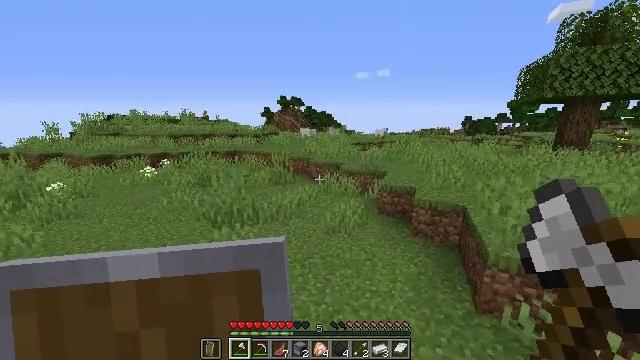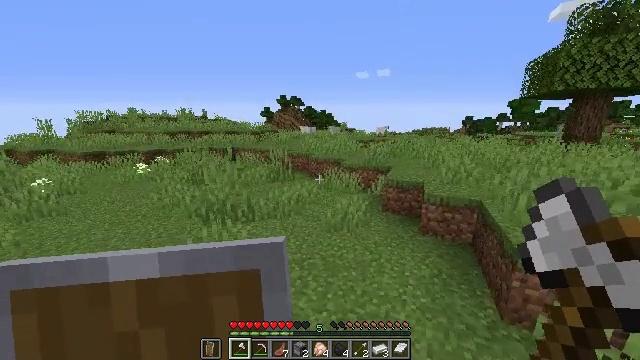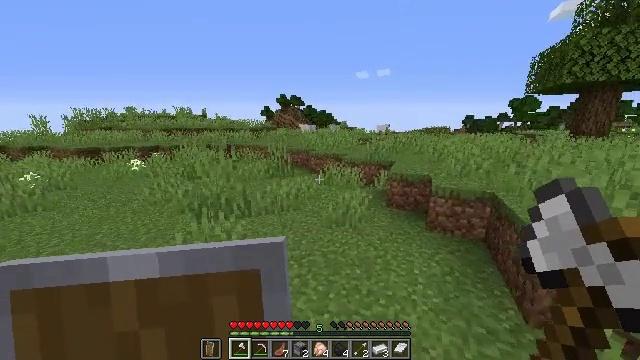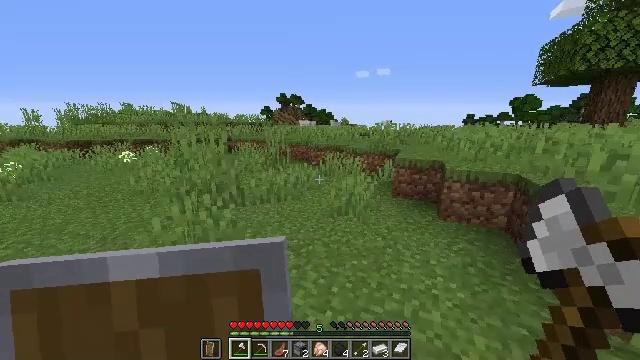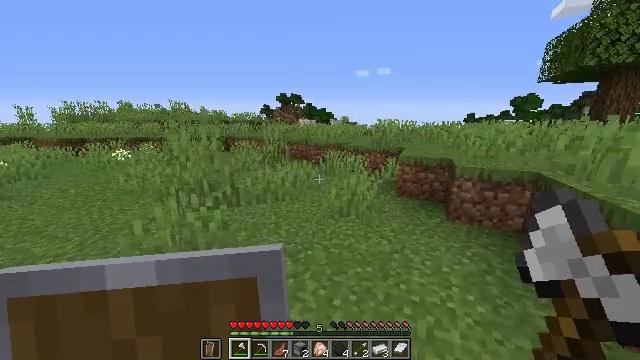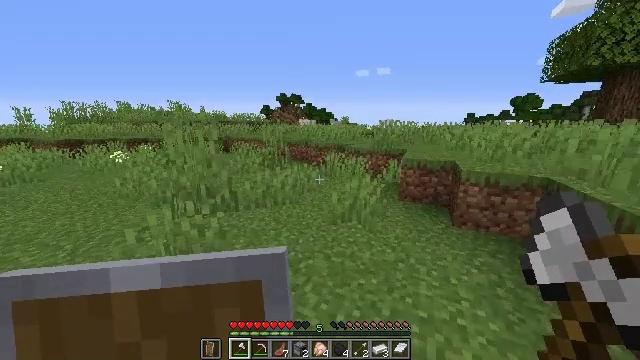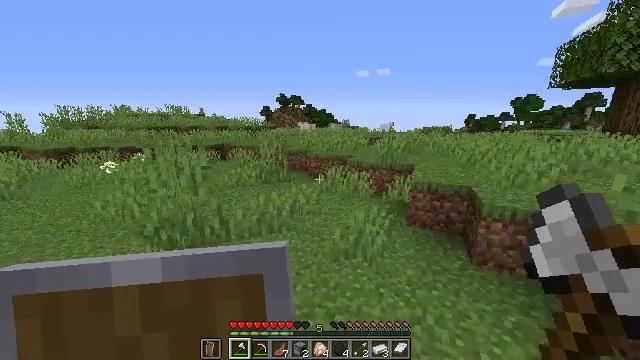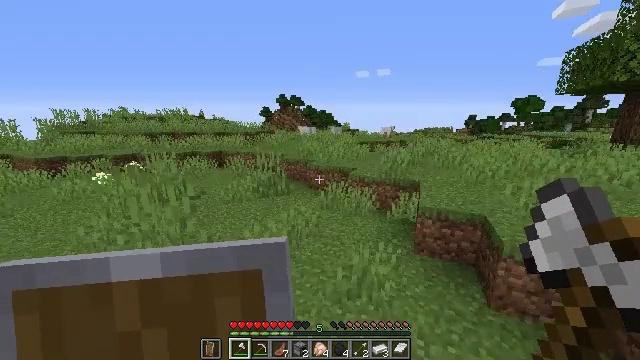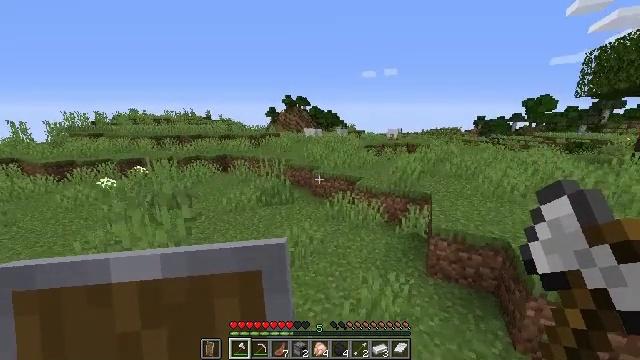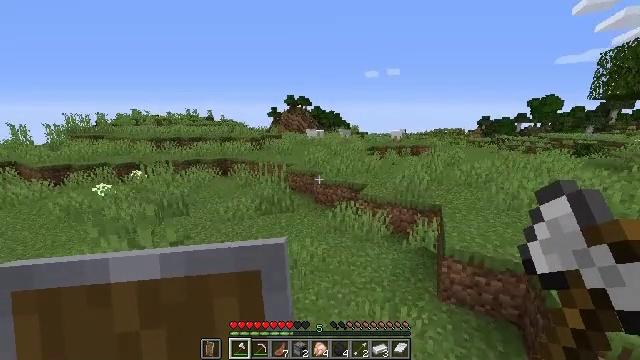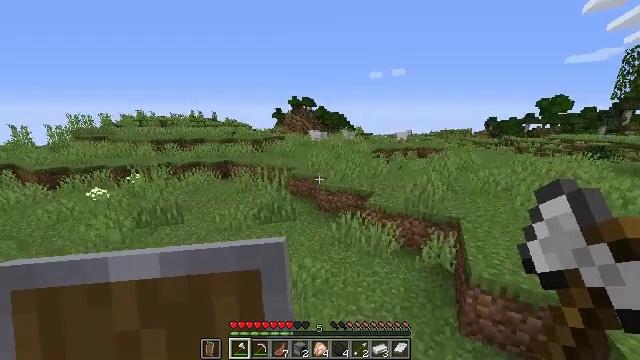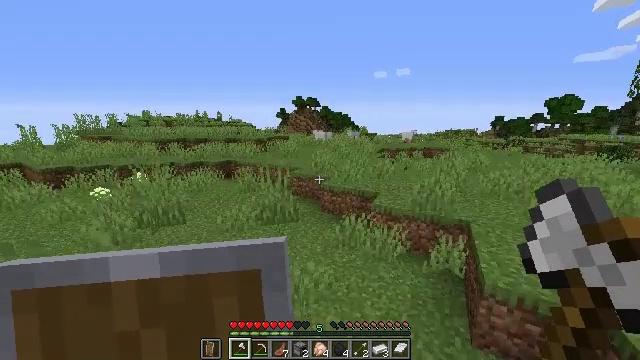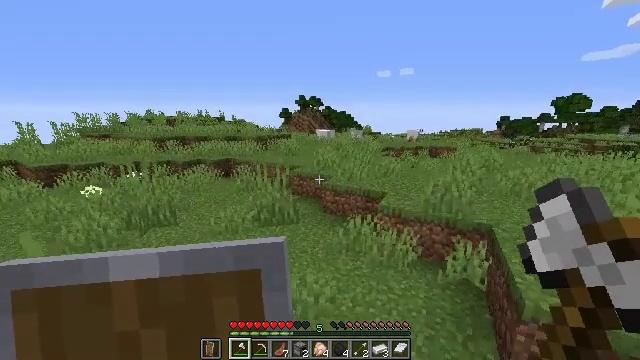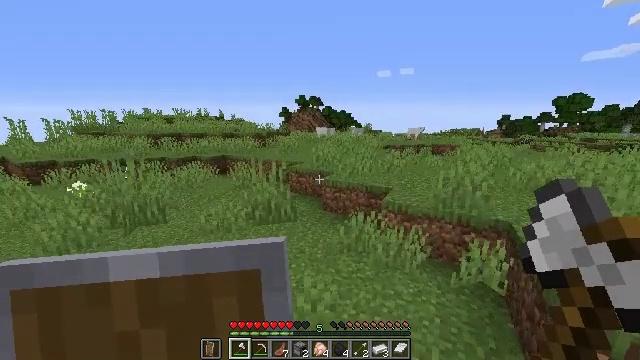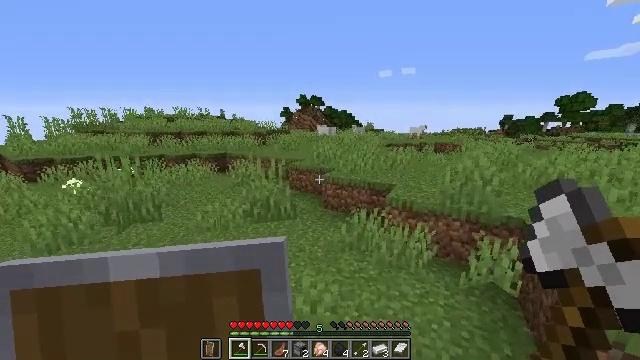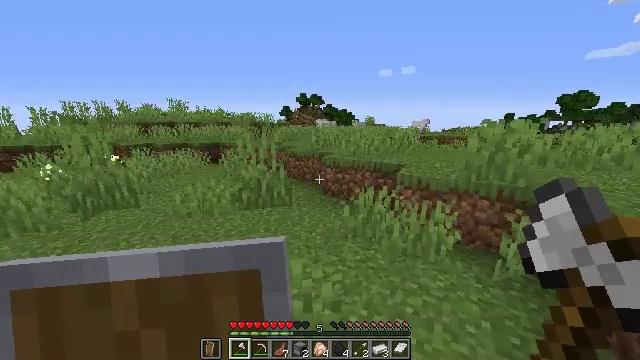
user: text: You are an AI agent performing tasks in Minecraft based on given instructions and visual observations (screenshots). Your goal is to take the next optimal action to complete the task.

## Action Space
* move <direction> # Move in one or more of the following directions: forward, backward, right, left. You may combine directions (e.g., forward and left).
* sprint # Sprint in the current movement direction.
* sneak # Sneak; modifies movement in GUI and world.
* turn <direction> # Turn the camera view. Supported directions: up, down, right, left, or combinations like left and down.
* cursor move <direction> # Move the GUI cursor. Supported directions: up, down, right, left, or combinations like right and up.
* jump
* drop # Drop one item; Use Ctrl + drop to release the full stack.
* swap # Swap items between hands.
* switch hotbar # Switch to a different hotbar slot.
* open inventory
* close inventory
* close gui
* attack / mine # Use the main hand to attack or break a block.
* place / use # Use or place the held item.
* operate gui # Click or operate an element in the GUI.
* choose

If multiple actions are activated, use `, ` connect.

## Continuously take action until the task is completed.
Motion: motion action
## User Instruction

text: Mine the grass in the plains.
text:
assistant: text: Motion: move forward, sprint, jump
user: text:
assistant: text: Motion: move forward, sprint, jump
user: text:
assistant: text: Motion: move forward, sprint, jump
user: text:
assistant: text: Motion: move forward, sprint, jump
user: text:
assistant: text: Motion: move forward, sprint, jump
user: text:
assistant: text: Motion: move forward, sprint, jump
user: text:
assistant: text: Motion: move forward, sprint, jump
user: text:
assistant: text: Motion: move forward, sprint, turn left, jump
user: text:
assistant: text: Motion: move forward, sprint, jump
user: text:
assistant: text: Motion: move forward, sprint, turn left, jump
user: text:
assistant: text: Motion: move forward, sprint, turn left, jump
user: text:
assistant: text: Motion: move forward, sprint, jump
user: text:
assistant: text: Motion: move forward, sprint
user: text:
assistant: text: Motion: move forward, sprint
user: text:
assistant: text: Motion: move forward, sprint
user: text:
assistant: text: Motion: move forward, sprint
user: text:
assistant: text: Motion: move forward, sprint
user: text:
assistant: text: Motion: move forward, sprint
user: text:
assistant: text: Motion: move forward, sprint, turn right
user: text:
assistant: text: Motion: move forward, sprint, turn right
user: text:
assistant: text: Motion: move forward, sprint
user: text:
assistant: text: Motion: move forward, sprint
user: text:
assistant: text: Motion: move forward, sprint
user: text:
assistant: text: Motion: move forward, sprint
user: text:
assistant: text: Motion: move forward, sprint
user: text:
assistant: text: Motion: move forward, sprint, jump
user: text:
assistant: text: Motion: move forward, sprint, jump
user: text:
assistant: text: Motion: move forward, sprint, jump
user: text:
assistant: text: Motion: move forward, sprint, jump
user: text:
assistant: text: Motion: move forward, sprint, jump